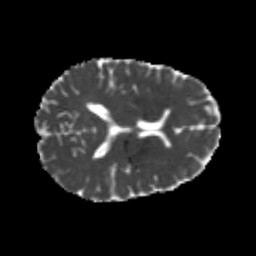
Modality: MD
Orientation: axial
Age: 24
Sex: female
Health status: healthy
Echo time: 0.074 s